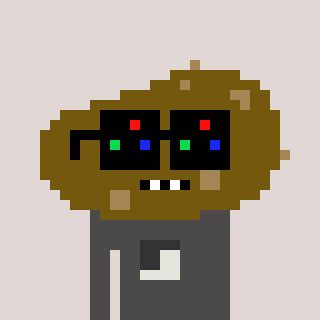
a pixel art character with square black sunglasses, a potato-shaped head and a grayscale-colored body on a warm background